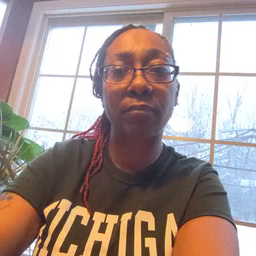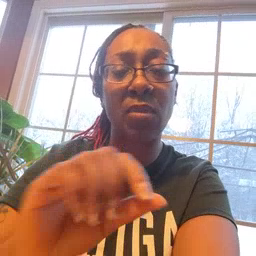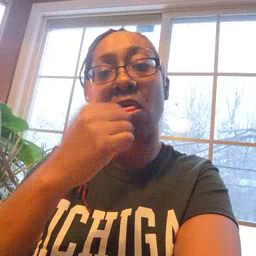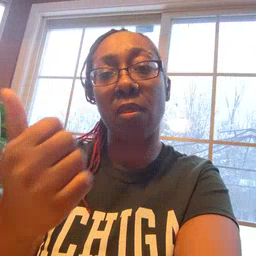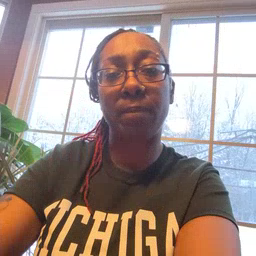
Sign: another